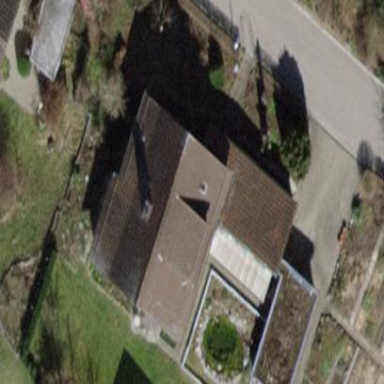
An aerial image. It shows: Pitched roof building.